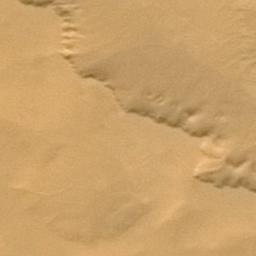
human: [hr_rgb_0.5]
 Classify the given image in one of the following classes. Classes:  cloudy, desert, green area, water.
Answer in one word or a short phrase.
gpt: desert